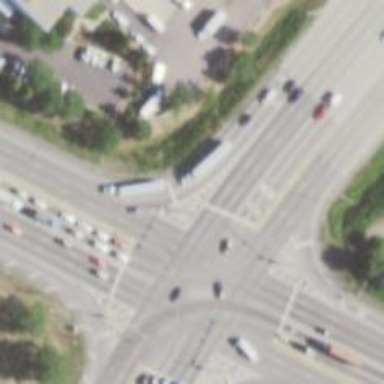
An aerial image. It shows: Trunk link highway.